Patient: sex M, age 69
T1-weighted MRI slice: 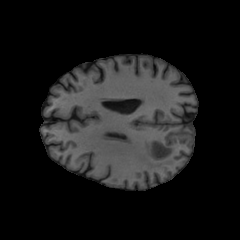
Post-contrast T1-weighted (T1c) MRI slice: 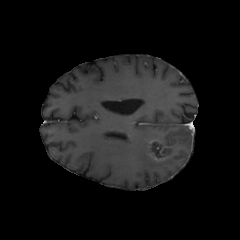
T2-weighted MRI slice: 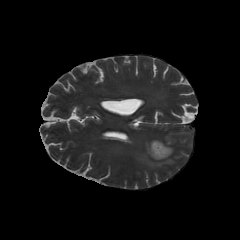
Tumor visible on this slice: yes
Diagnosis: Glioblastoma, IDH-wildtype
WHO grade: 4